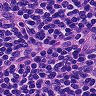
Metastatic tissue present: no